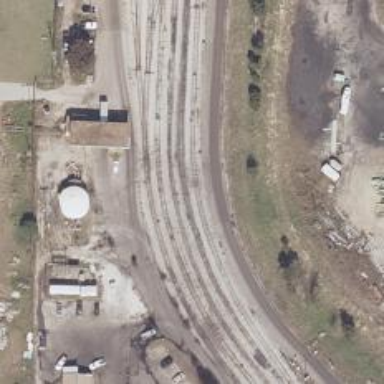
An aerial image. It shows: Spur service.